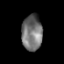
Tissue: prostate
Cell type: T cells
Senescence score: 0.3269
Nuclear area (px): 714
Mean DAPI intensity: 115.042